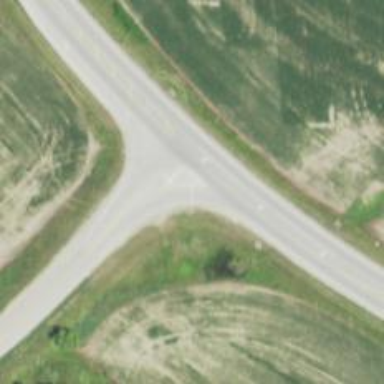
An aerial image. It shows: Secondary link road.